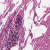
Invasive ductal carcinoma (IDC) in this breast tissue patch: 0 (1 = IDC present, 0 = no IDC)